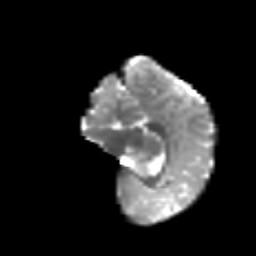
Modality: T2w
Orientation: sagittal
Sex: female
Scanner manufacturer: siemens
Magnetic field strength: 3 T
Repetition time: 5 s
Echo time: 0.071 s